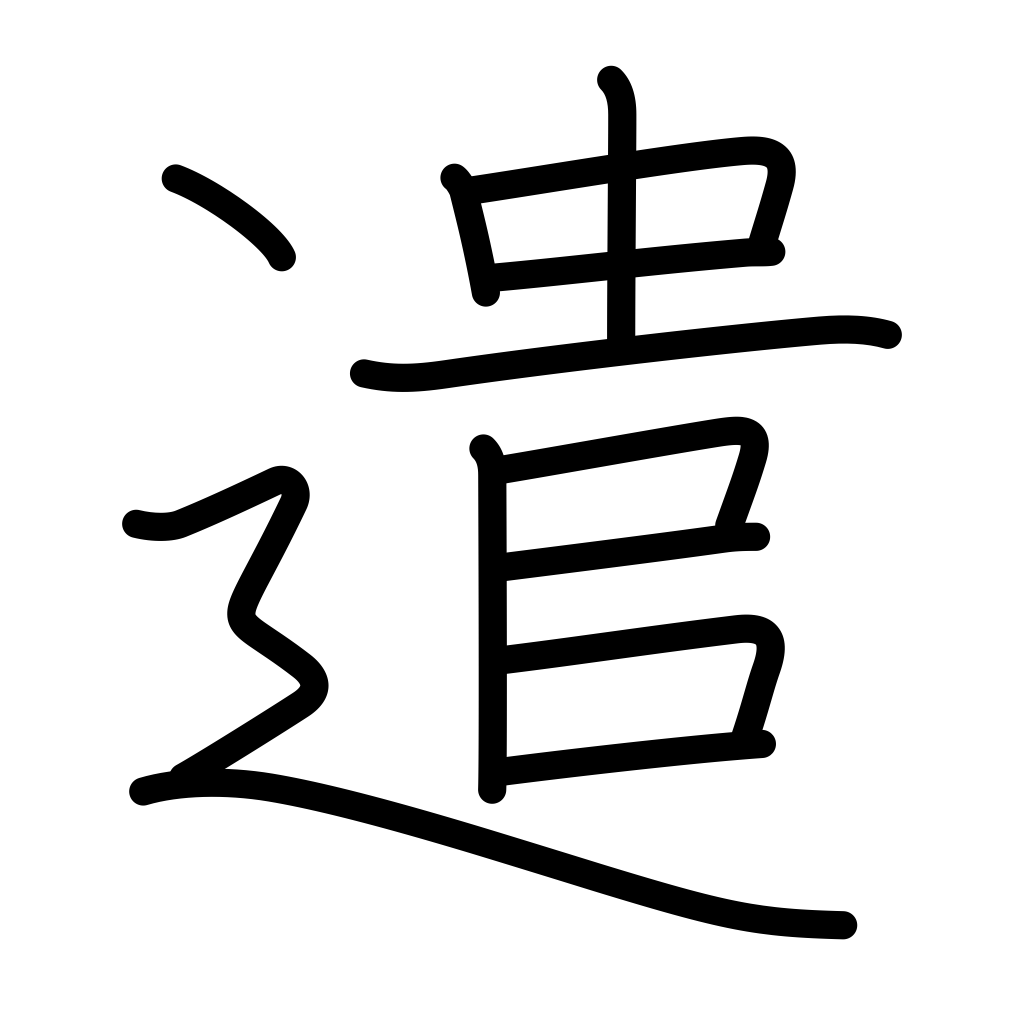
Meaning: dispatch, despatch, send, give, donate, do, undertake